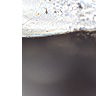
Metastatic tissue present: no